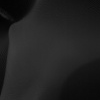
Atmospheric dust classification: not_dusty